Question: <URL>

This should be pretty simple, trying the answer <URL> to no avail.
'''
d.style.left = x_pos+'px';
'''
I have a div '#carousel-list' I want to move left and right based on the < > nav buttons.
Current javascript:
'''
document.getElementById('move-right').addEventListener("click", moveRight, false);
var carousel = document.getElementById("carousel-list");
function getPosX(el) {
// yay readability
for (var lx=0;
el != null;
lx += el.offsetLeft, el = el.offsetParent);
return {x: lx};
}
function moveRight() {
var currentX = getPosX(carousel);
console.log(currentX.x); // returns 0
console.log(currentX - 20); // returns NaN for some reason
carousel.style.left = (currentX - 20)+'px';
console.log(currentX.x); // still returns 0 so div does not move
}
'''
Thoughts on my I can't move the 'carousel' div? Or why '(currentX - 20)' returns 'NaN' when 'currentX' is the number '0'?
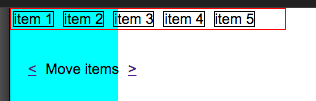
Answer: Oops, change:
'''
carousel.style.left = (currentX - 20)+'px';
'''
to:
'''
carousel.style.left = (currentX.x - 20)+'px';
'''